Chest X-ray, AP view. Patient: 30 years old, sex M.
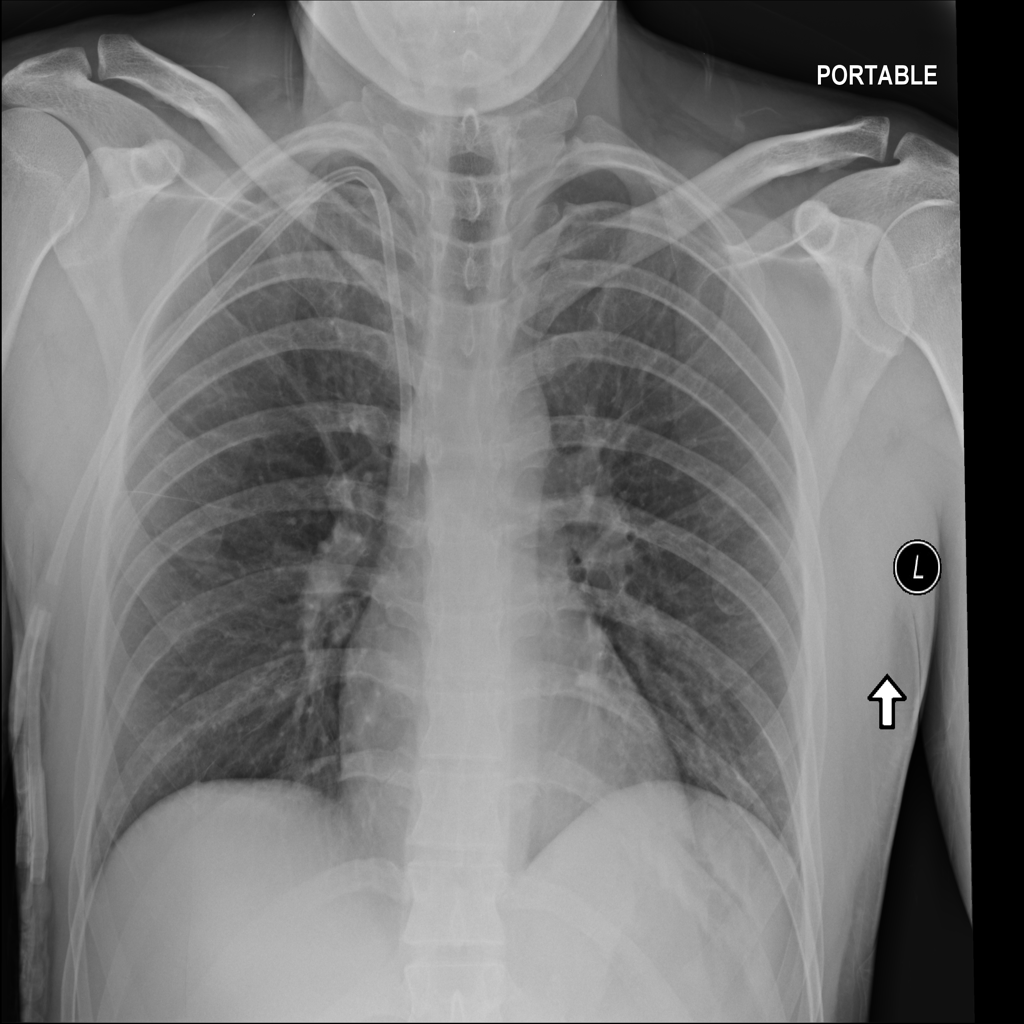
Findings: No Finding